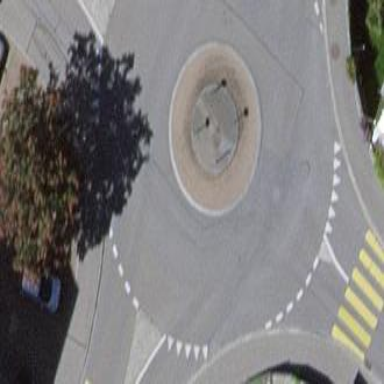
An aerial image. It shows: Residential road with asphalt surface leading to roundabout.